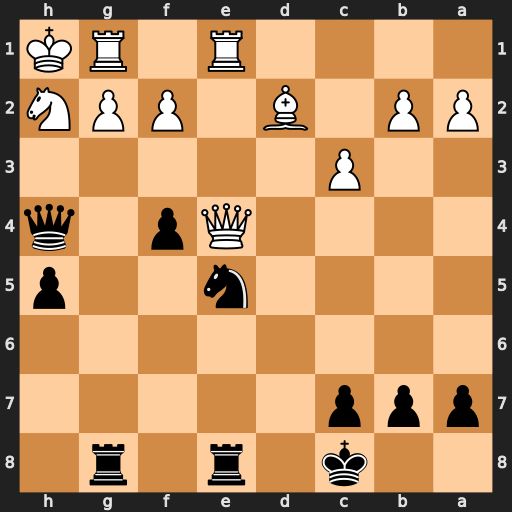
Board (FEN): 2k1r1r1/ppp5/8/4n2p/4Qp1q/2P5/PP1B1PPN/4R1RK
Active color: b
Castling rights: -
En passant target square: -
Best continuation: Ng4 Qf5+ Kb8 Qxg4 hxg4